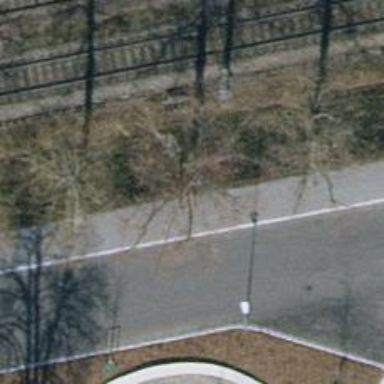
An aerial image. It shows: Avenue lined with trees.